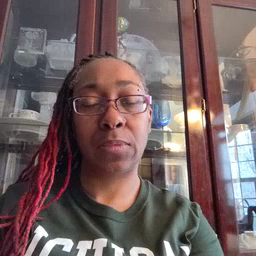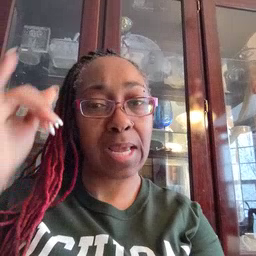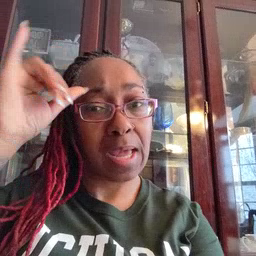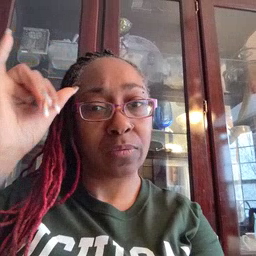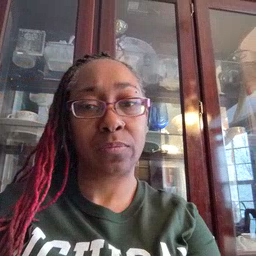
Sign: cow